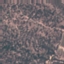
Land use / land cover: HerbaceousVegetation